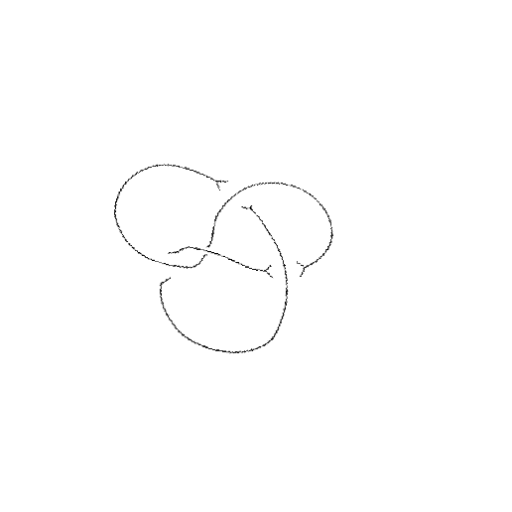
Crossing number: 4